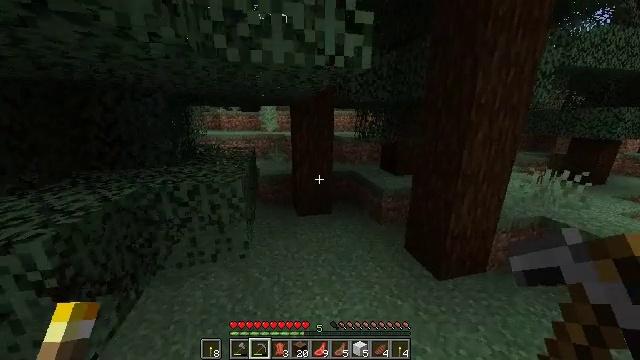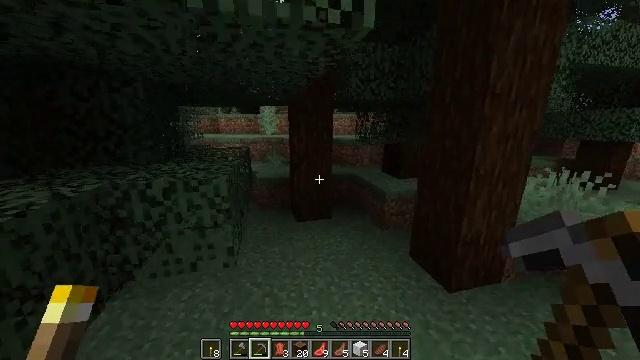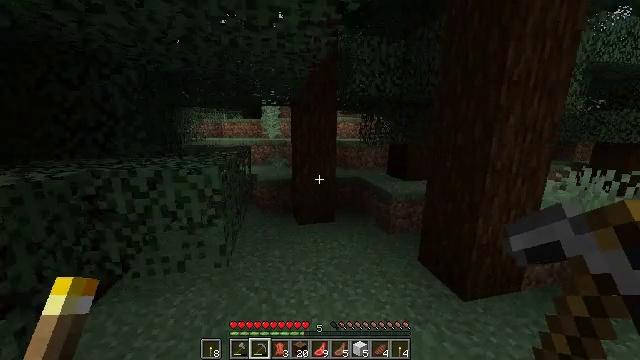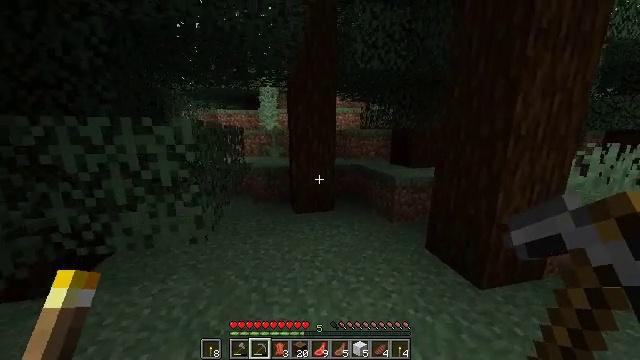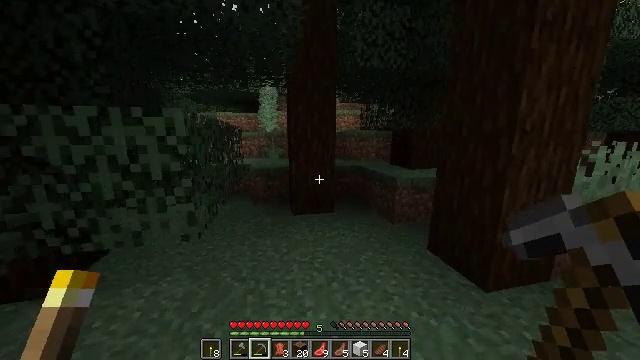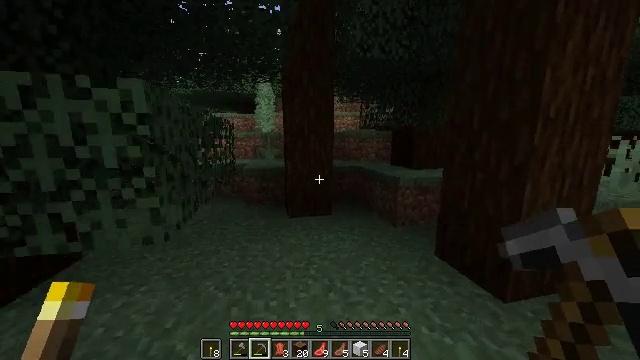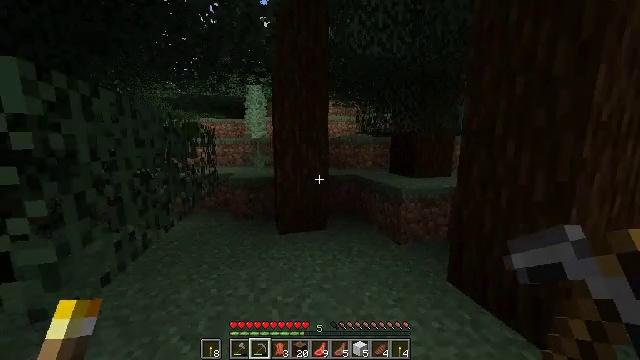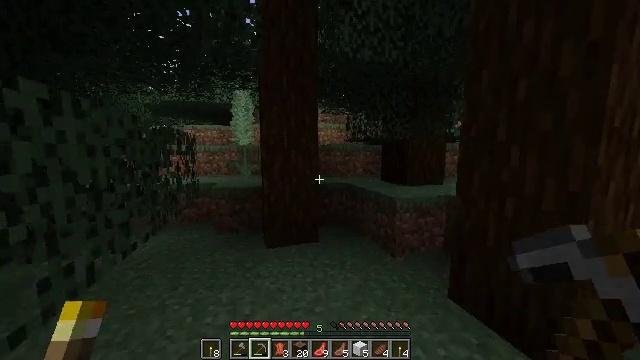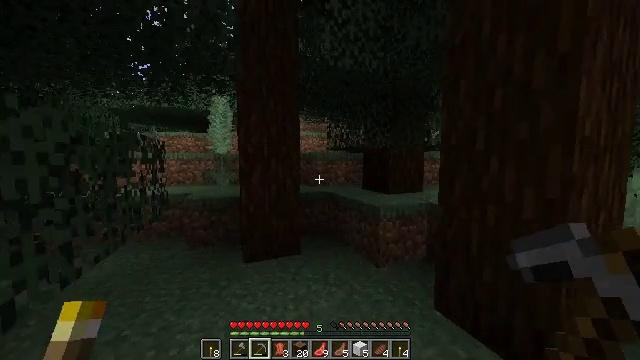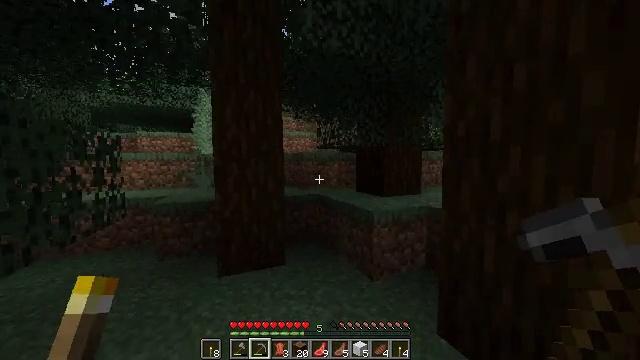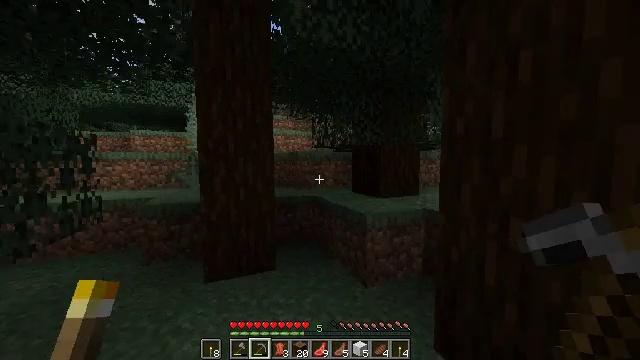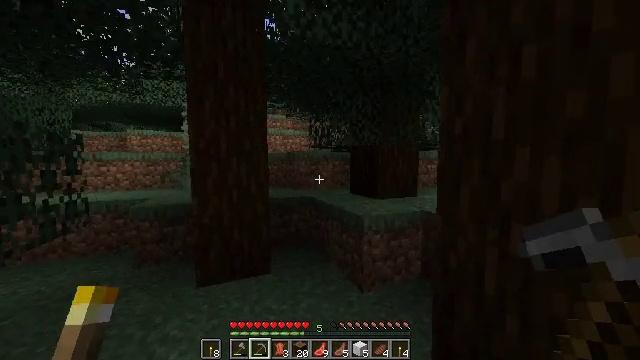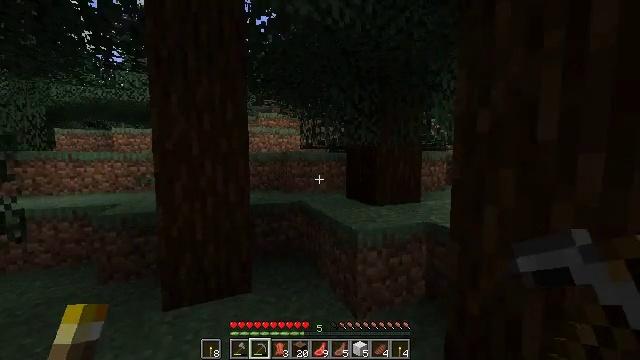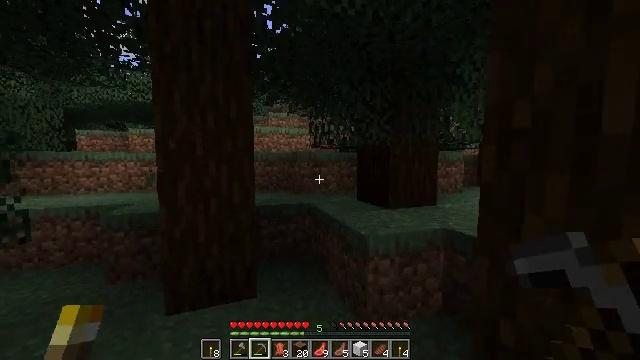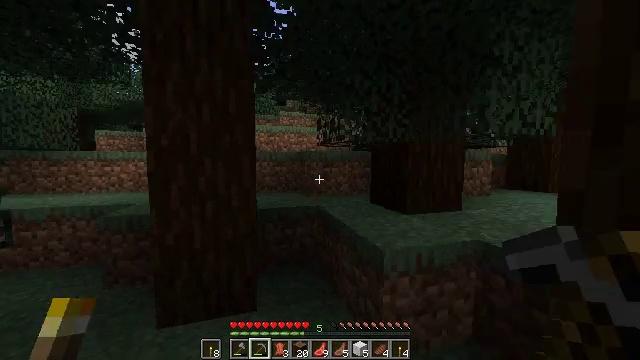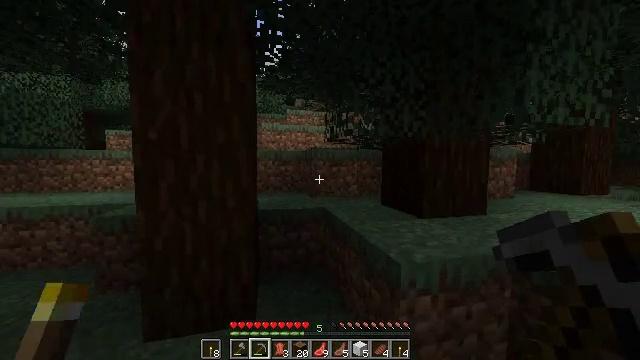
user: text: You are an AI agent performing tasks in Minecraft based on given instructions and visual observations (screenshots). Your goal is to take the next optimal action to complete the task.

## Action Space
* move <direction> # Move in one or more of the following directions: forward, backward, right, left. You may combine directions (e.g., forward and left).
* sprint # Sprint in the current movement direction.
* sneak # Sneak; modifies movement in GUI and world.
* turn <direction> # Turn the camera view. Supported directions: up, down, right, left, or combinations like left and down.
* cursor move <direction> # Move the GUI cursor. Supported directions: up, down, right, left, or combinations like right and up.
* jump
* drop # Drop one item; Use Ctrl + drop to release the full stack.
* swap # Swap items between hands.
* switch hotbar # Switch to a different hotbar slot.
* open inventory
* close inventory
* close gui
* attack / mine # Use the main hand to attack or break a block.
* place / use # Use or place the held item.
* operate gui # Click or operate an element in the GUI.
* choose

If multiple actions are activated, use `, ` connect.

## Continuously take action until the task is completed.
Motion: motion action
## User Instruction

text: Stop mobs spawning by breaking the spawner.
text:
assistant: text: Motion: move forward, sprint, turn up
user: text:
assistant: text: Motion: move forward, sprint, turn left and up
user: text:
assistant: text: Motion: move forward, sprint
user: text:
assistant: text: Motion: move forward, sprint, turn up
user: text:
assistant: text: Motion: move forward, sprint, turn up
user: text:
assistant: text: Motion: move forward, sprint, turn right and up
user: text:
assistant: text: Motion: move forward, sprint, turn right and up
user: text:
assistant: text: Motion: move forward and move right, sprint, turn right and up
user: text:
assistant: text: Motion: move forward and move right, sprint
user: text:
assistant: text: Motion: move forward and move right, sprint
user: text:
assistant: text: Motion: move forward, sprint
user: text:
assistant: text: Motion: move forward, sprint
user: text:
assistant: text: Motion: move forward, sprint, turn left
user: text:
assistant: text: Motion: move forward, sprint, turn left
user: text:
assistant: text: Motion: move forward, sprint, turn left
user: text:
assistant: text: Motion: move forward, sprint, turn left
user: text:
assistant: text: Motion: move forward, sprint, turn left
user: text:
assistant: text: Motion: move forward, sprint, turn left
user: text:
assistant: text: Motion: move forward, sprint
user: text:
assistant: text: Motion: move forward, sprint
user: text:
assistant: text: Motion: move forward, sprint
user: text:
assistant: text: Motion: move forward, sprint
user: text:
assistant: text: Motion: move forward, sprint, turn left and up, jump
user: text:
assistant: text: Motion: move forward, sprint, turn left, jump
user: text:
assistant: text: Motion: move forward, sprint, jump
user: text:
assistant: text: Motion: move forward, sprint, jump
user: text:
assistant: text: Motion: move forward, sprint
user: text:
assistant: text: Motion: move forward, sprint
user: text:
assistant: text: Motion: move forward, sprint
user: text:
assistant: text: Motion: move forward, sprint